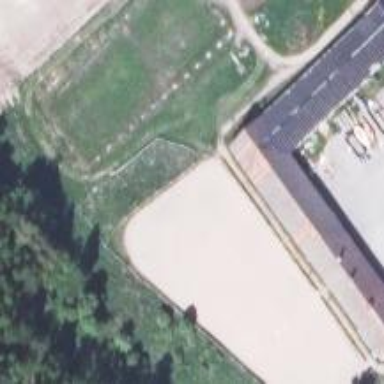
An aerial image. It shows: Equestrian pitch for leisure land sports.